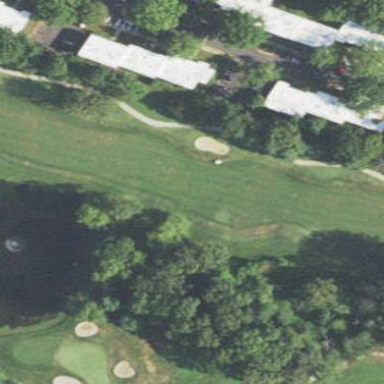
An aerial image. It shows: Recreation ground with golf fairway. The area is designated for golf sport activities.